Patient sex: M
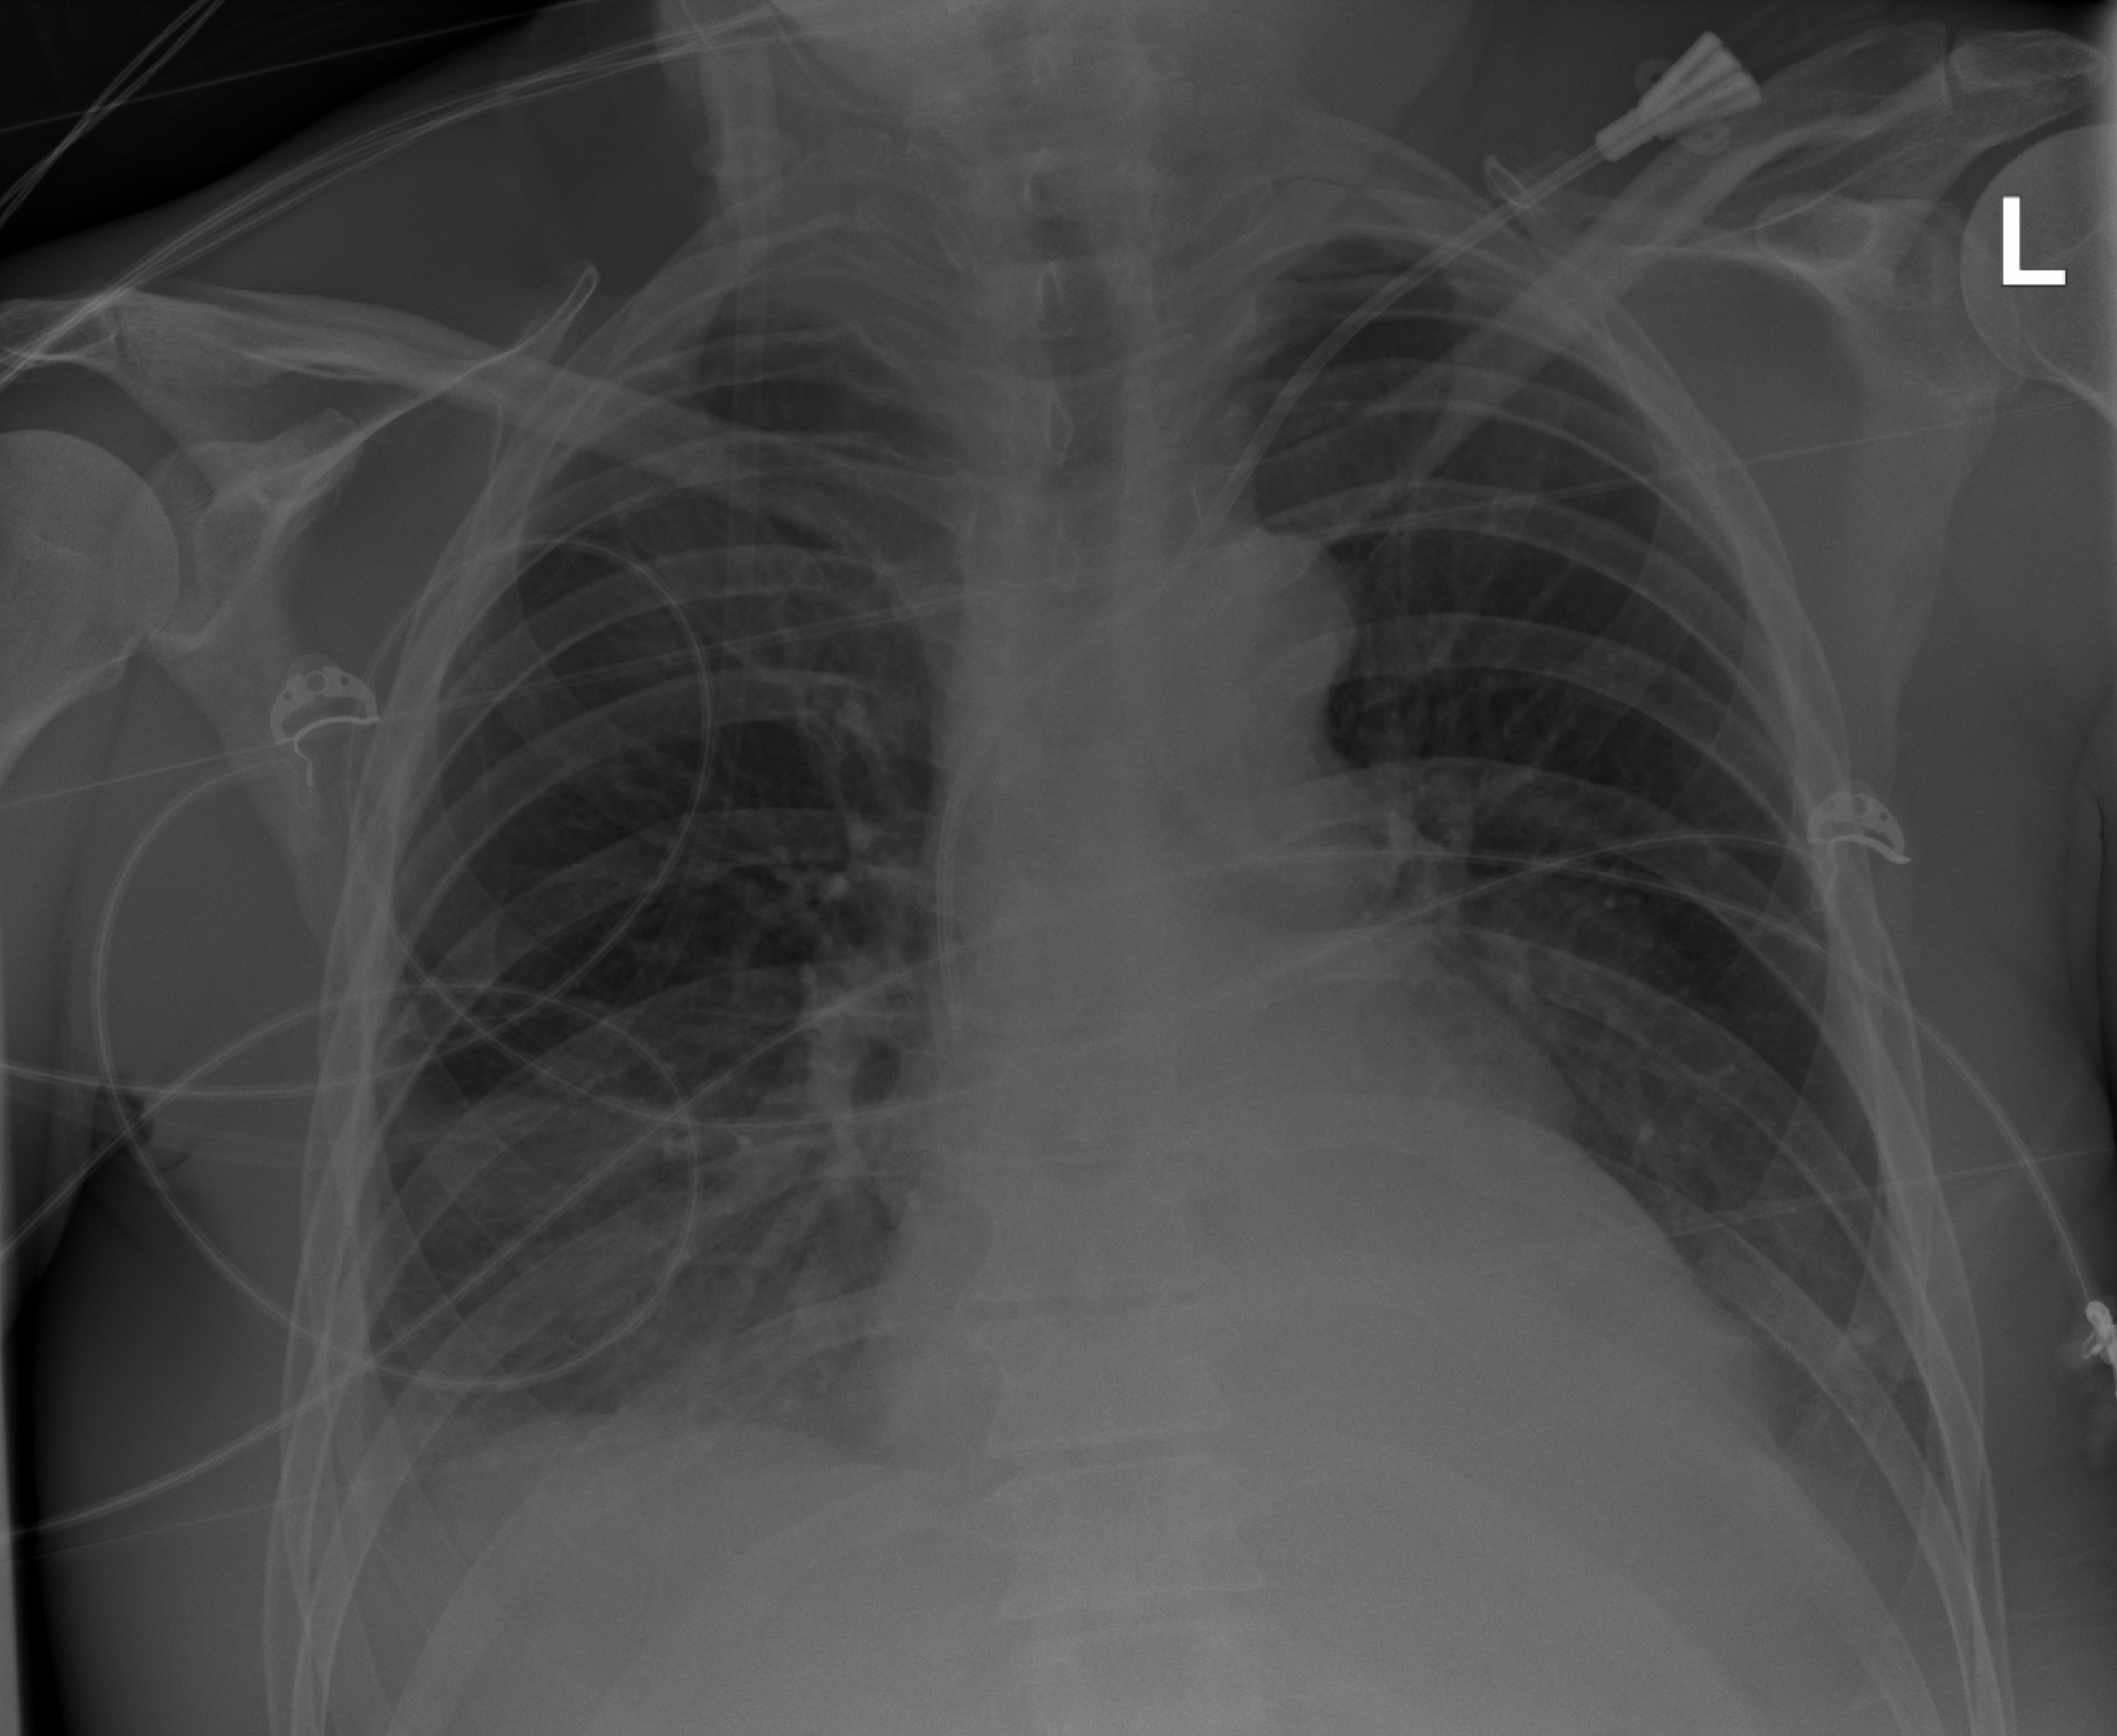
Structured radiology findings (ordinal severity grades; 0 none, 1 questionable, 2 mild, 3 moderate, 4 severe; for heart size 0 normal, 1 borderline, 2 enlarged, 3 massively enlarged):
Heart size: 0
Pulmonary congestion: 0
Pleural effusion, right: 2
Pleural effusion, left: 2
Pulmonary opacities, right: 2
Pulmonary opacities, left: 0
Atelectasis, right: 2
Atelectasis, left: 2